Current action and preconditions to check: trajectory_clear

Your task: For each precondition in the list above, predict whether it will hold at this action.

Consider the current scene as observed from the mobile robot's camera, and analyze the predicted future states of all dynamic agents (e.g., people, animals, vehicles, or any moving entities) within the NEXT SECOND.

IMPORTANT: Only answer "very likely" if you are absolutely certain—based on strong, clear evidence—that a dynamic agent will violate the precondition in the predicted future state. Do NOT answer "very likely" for unlikely, ambiguous, or low-probability risks.

Ask yourself for each precondition: Is there a high probability, with clear and convincing evidence, that the predicted future states of any dynamic agent will interfere with the predicted future state of the currently executing action within the NEXT SECOND, causing that precondition to fail?

Assess the risk level based on these predictions. Use "likely" or "very likely" if motions create a clear risk of interference.

Use "neutral" or "improbable" if agents are nearby but their predicted paths are clearly diverging or non-conflicting.

Failure Risk Categories: "very improbable", "improbable", "neutral", "likely", "very likely"

Answer Format: Output ONLY the probability_of_failure value from these categories: "very improbable", "improbable", "neutral", "likely", "very likely"

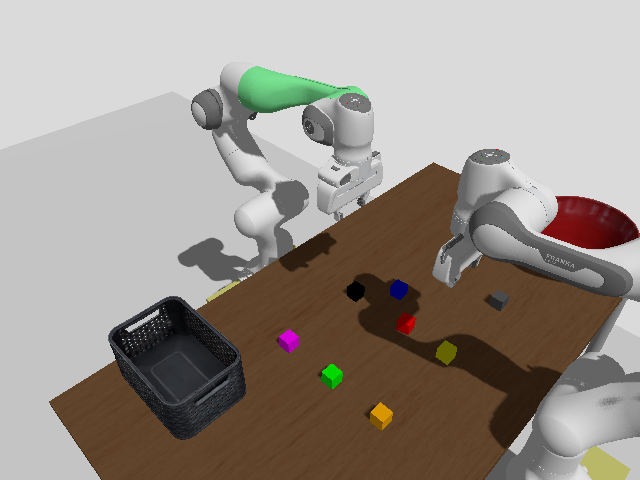

Answer: very improbable